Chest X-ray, PA view. Patient: 60 years old, sex M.
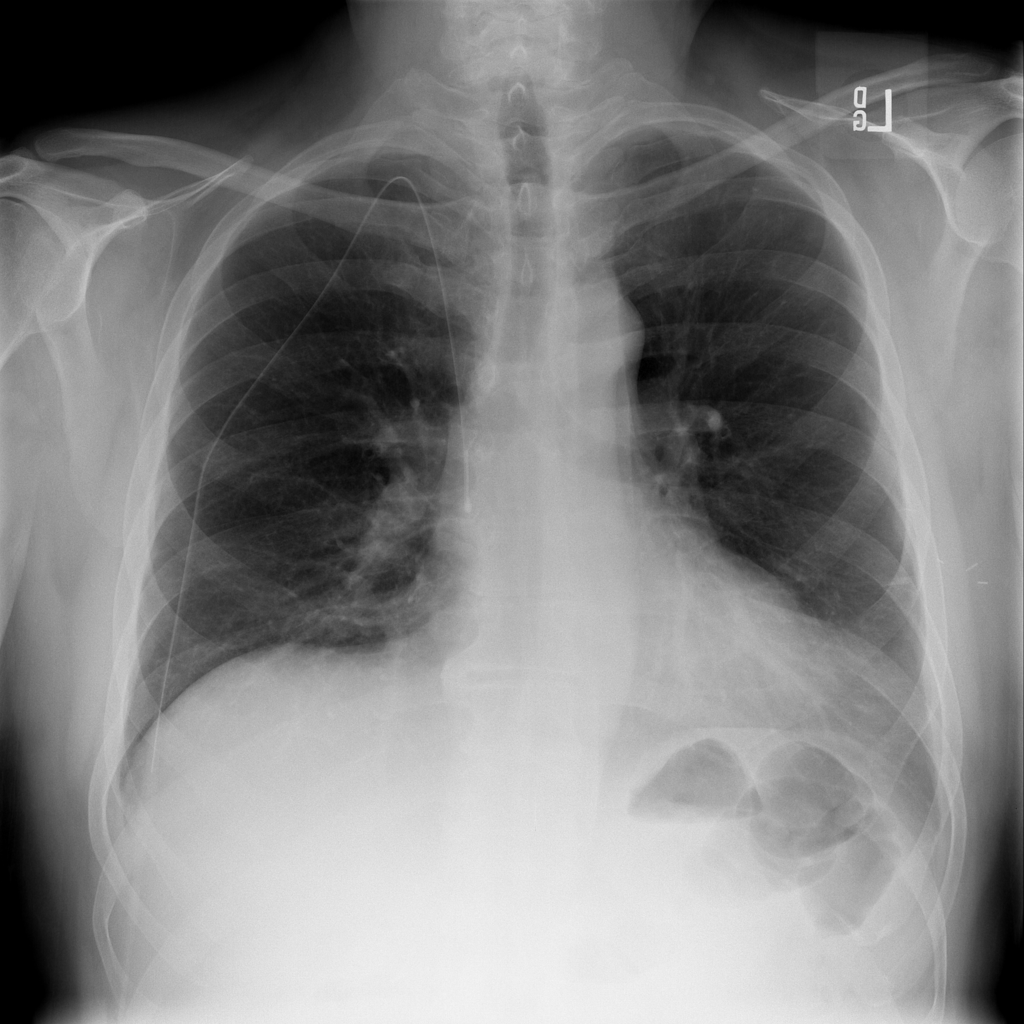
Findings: Pleural_Thickening